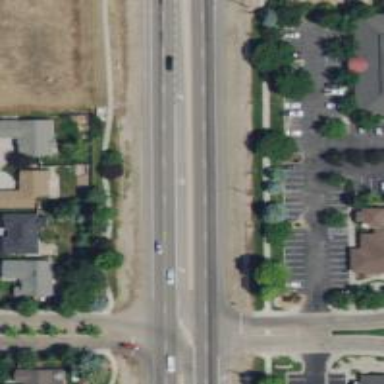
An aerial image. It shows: Trunk link road with asphalt surface.